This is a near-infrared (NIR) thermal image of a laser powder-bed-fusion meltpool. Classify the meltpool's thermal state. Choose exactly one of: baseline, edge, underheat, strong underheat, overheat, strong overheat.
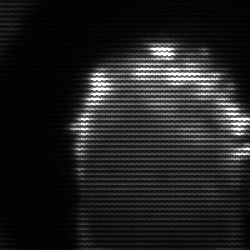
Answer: baseline